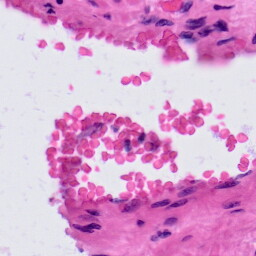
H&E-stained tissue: Prostate